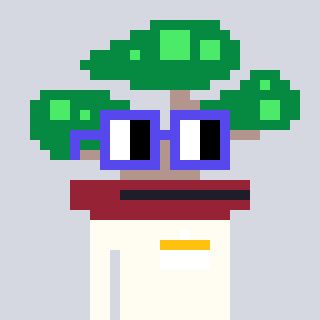
a pixel art character with square blue glasses, a bonsai-shaped head and a grayscale-colored body on a cool background